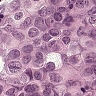
Metastatic tissue present: yes